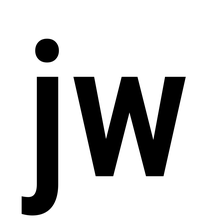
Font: Roboto_Condensed_Medium